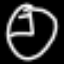
Label: clock